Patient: sex M, age 48
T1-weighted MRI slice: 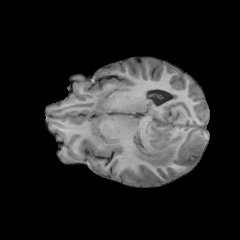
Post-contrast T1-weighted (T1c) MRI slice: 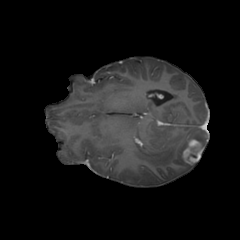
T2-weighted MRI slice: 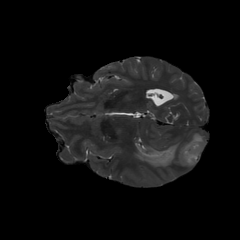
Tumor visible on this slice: yes
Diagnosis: Glioblastoma, IDH-wildtype
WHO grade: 4